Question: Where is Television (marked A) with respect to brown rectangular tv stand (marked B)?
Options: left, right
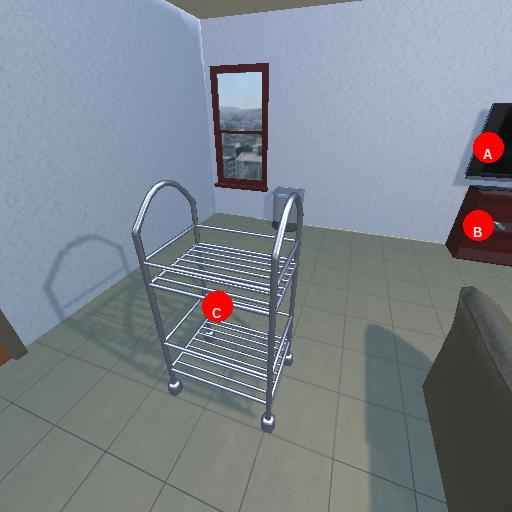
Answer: left